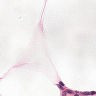
Metastatic tissue present: no